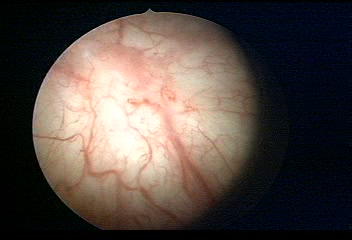
Modality: WLC
Class: Normal mucosa
Bladder cancer association: No